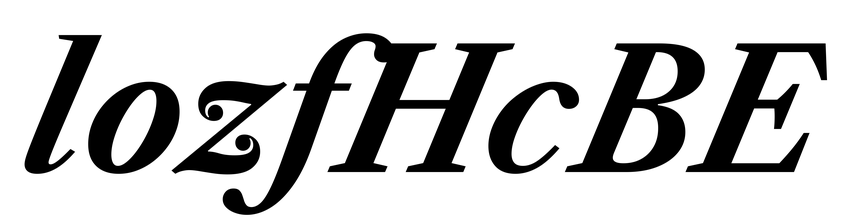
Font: LibreCaslonText-Italic_Bold_Italic